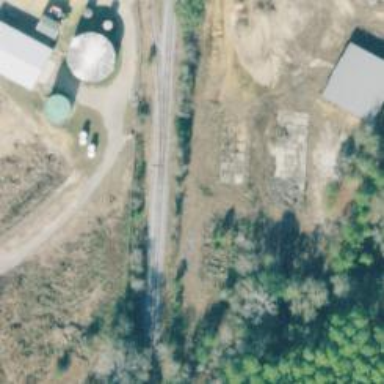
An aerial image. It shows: Railway spur junction.